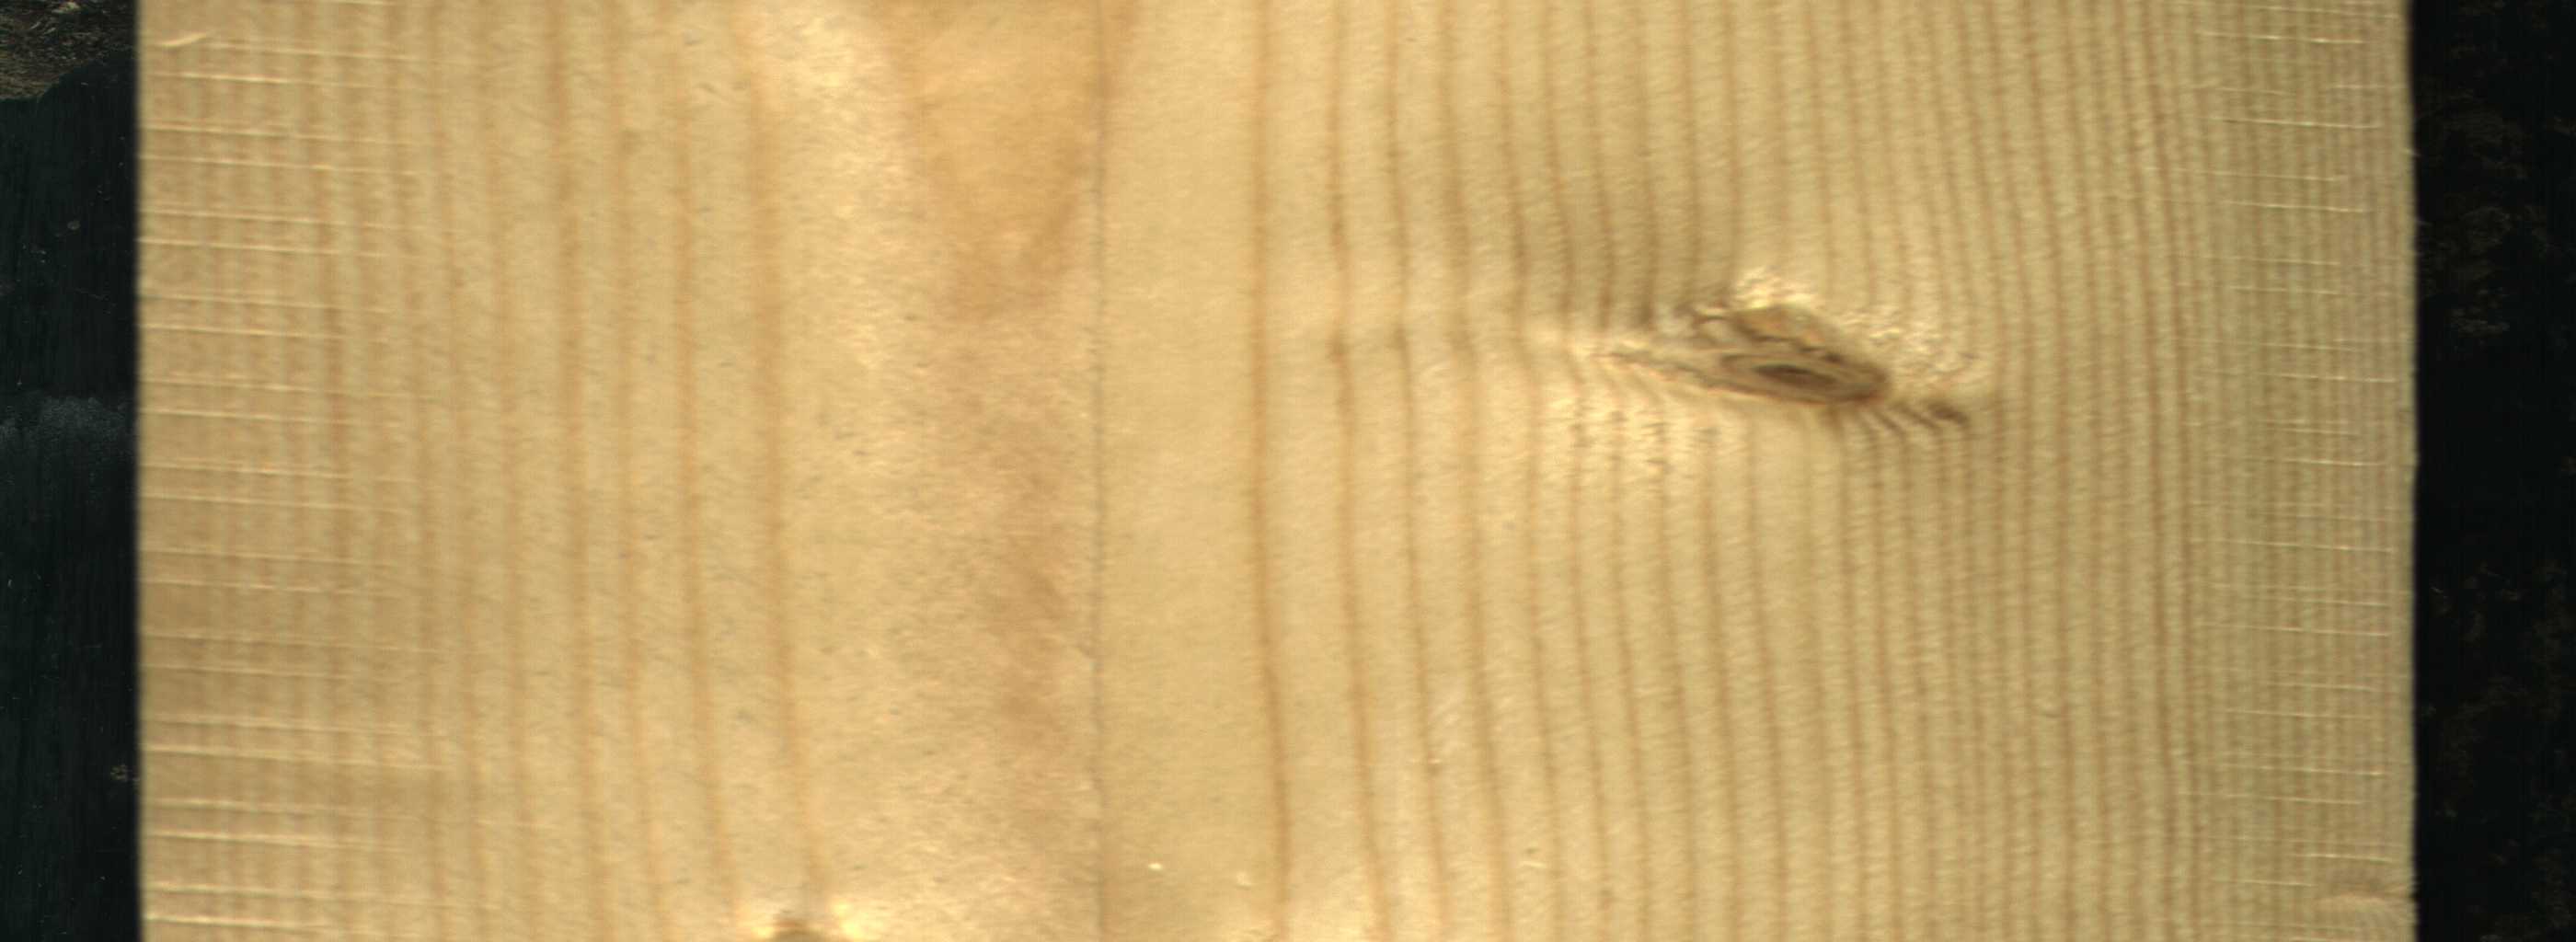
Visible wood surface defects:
Live_Knot